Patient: sex M, age 79
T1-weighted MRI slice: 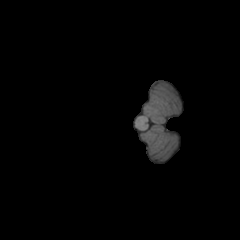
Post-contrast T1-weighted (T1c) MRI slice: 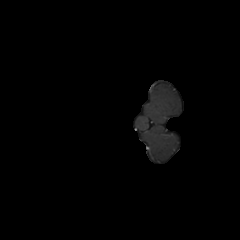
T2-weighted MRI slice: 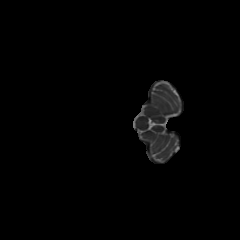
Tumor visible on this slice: no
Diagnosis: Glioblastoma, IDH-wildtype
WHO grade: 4